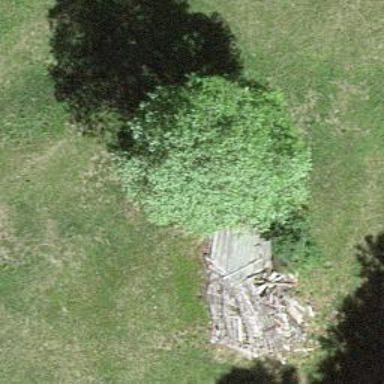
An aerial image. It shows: Tree serving as landmark.